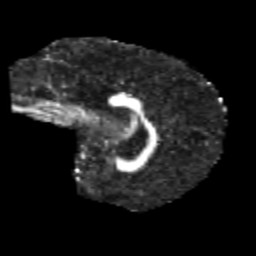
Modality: FA
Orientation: sagittal
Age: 9
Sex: male
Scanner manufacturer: siemens
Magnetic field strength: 3 T
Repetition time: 3.8 s
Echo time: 0.07 s